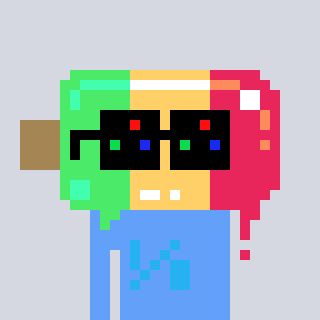
a pixel art character with square black sunglasses, a icepop-shaped head and a blue-colored body on a cool background